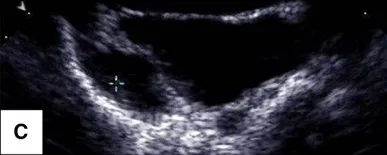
Apical four-chamber view showed an enlarged right atrium, the changes were not significant within 1, 2, and 5 years.
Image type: radiology (ultrasound)